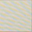
Piece: xx